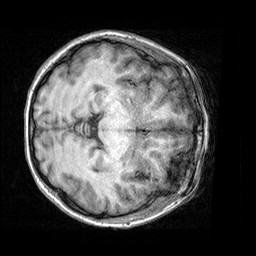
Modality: T1w
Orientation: axial
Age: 20
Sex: female
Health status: healthy
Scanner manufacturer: siemens
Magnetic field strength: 3 T
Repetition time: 2.3 s
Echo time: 0.00303 s